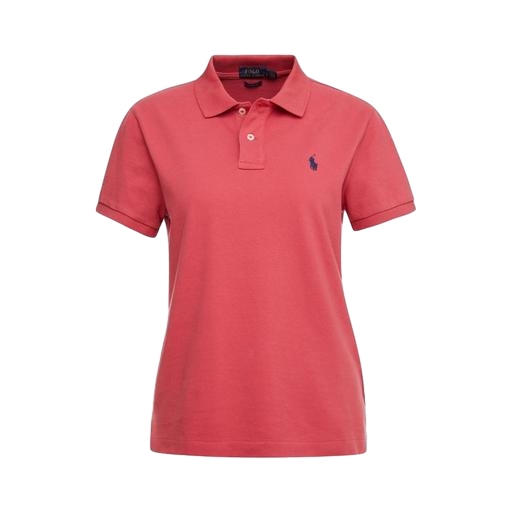
pink classic-fit polo shirt, skinny-fit polo shirt, red classic-fit polo shirt, white background